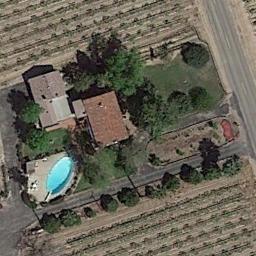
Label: sparse_residential